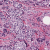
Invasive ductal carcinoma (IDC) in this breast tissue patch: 1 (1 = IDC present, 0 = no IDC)